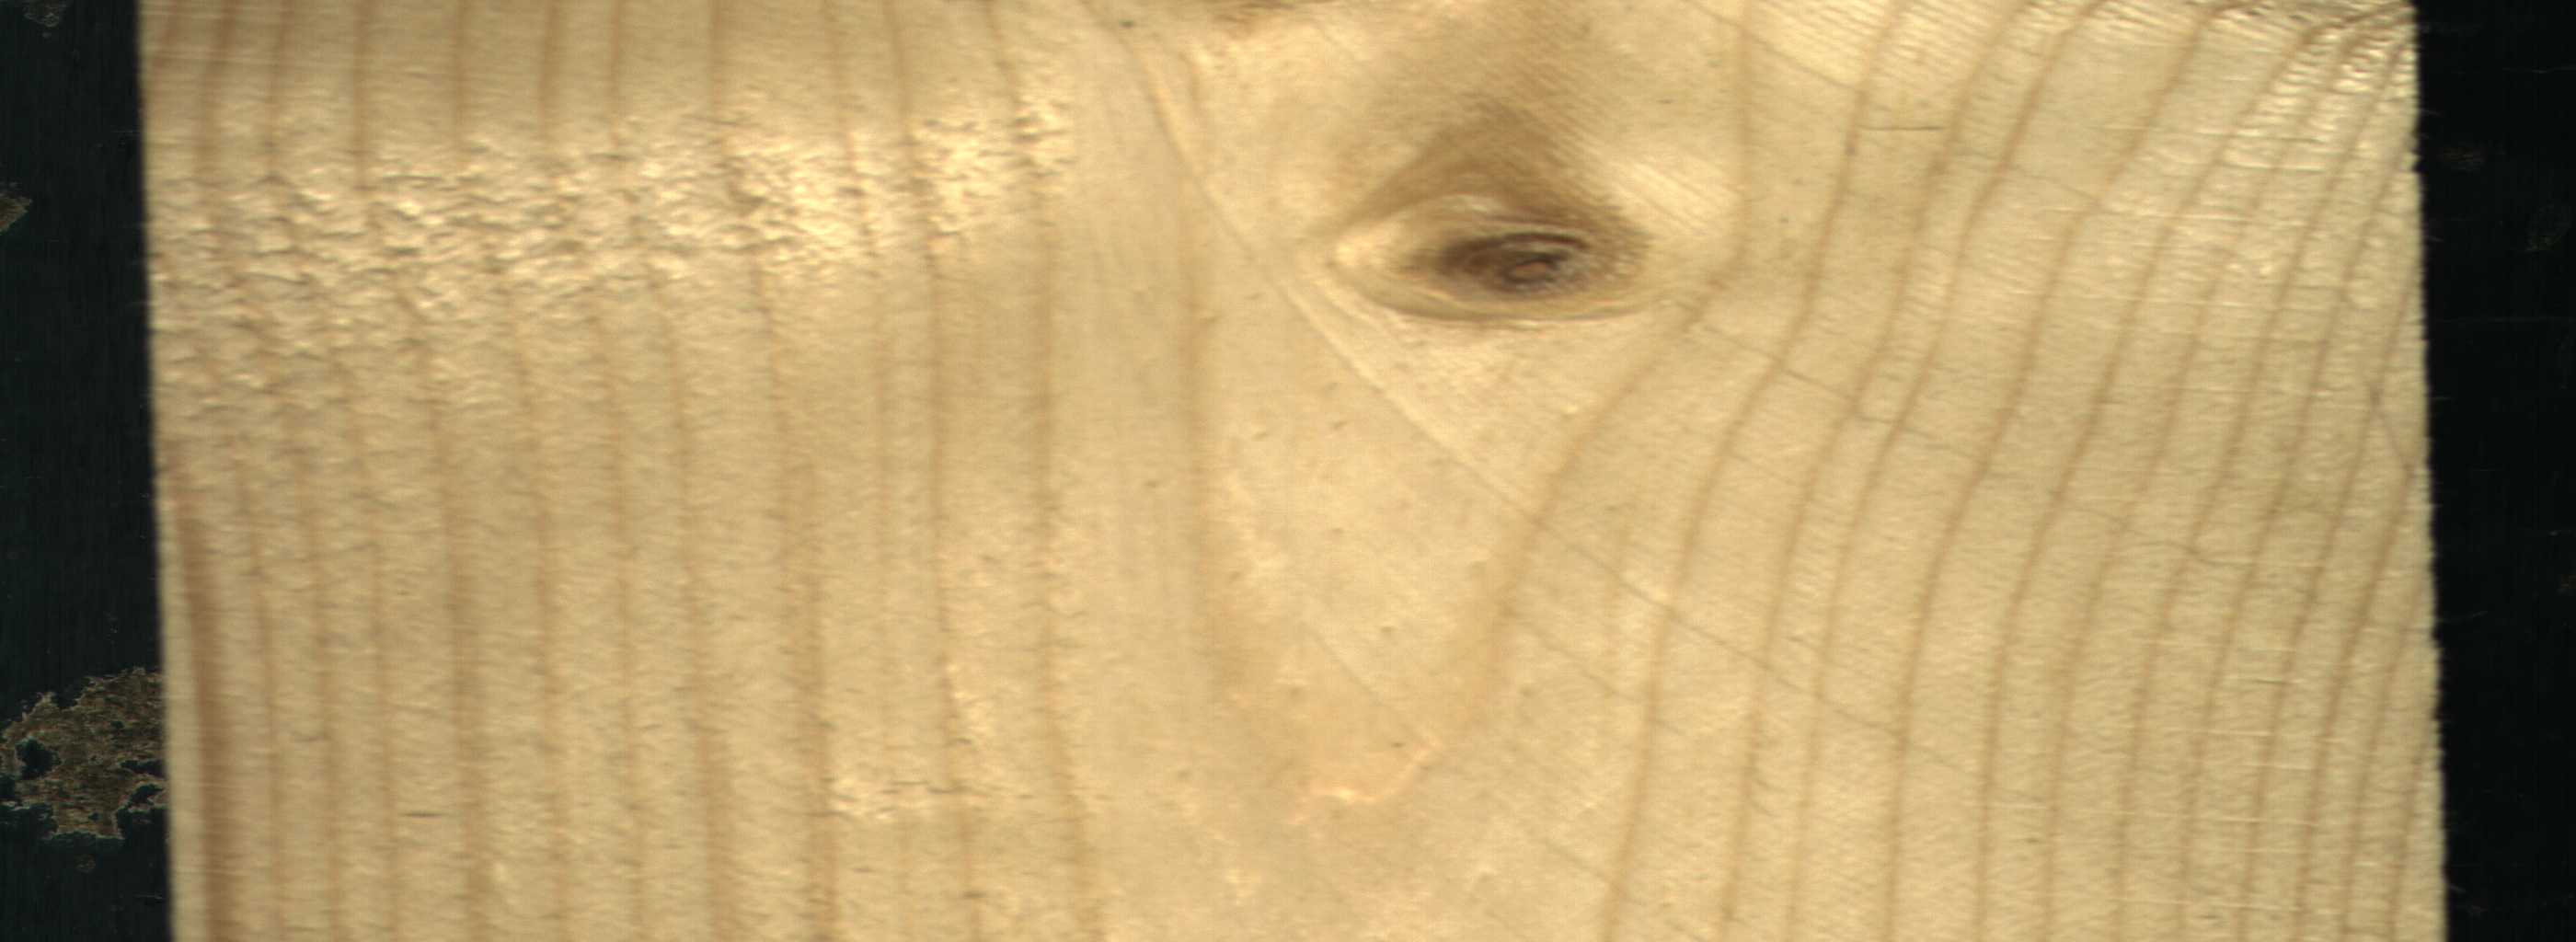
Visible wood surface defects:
Live_Knot